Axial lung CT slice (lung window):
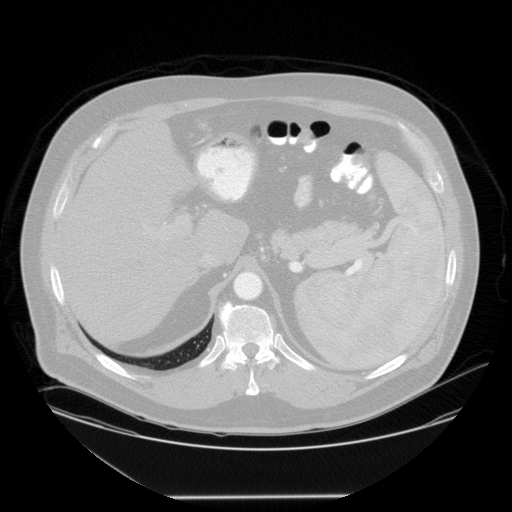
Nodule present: no